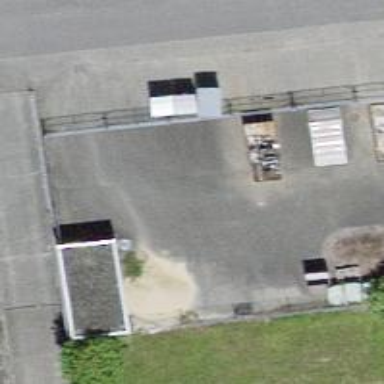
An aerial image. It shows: Recycling centre providing amenities for recycling.